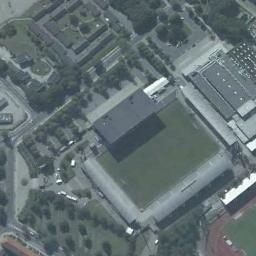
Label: stadium